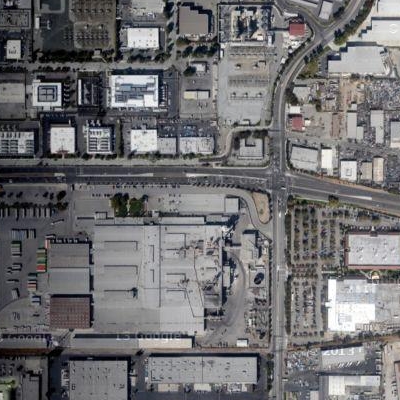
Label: cIndustry